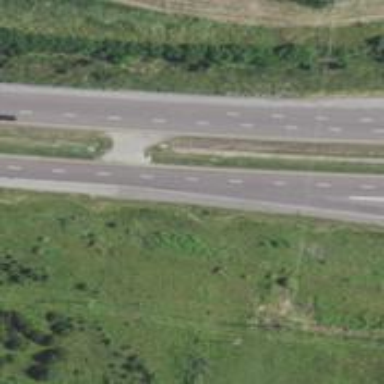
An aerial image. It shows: Motorway junction.